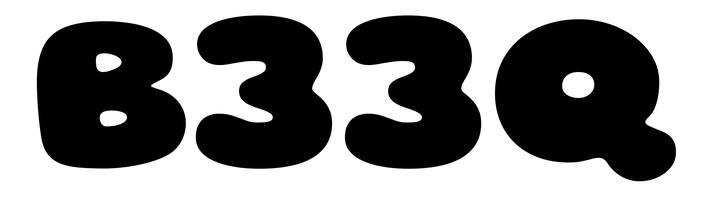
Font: Gluten_Black